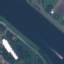
Land use / land cover class: River